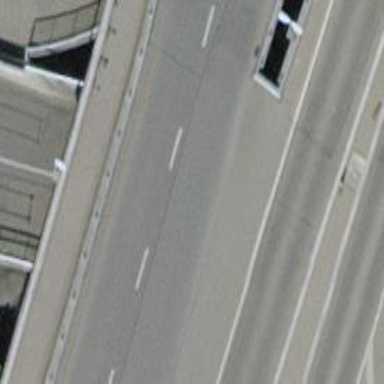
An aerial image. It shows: Lift gate barrier.